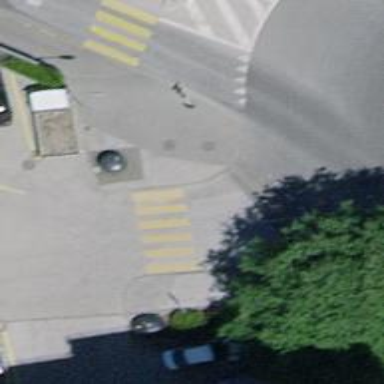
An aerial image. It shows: Kerb serving as barrier.